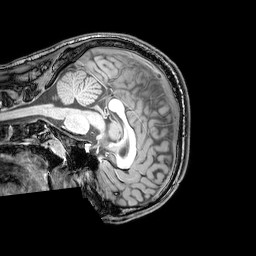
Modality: T1w
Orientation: sagittal
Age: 22
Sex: male
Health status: healthy
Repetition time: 0.081 s
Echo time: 0.037 s